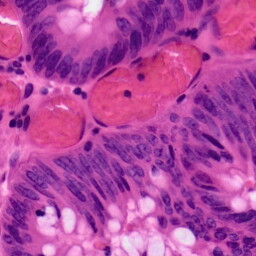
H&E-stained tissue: Colon